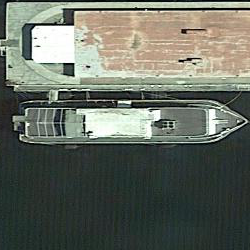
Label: civil